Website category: book
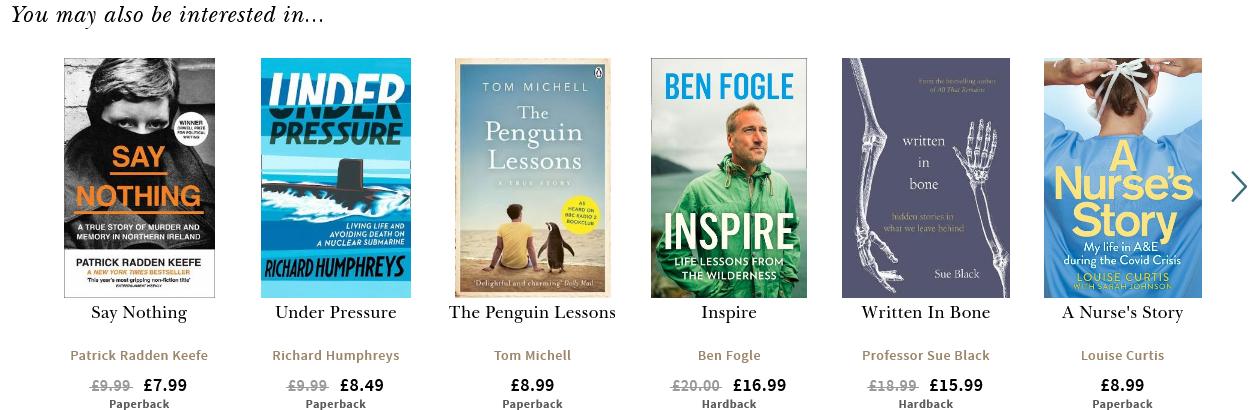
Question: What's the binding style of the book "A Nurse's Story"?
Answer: Paperback

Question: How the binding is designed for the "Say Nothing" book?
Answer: Paperback

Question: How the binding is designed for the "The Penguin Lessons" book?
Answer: Paperback

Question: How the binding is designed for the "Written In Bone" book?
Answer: Hardback

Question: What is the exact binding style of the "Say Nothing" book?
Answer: Paperback

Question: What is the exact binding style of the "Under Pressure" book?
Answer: Paperback

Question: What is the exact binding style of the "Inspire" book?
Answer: Hardback

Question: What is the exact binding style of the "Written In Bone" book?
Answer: Hardback

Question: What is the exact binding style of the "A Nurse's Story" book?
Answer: Paperback

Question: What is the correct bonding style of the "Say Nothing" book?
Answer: Paperback

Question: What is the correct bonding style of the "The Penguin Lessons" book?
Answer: Paperback

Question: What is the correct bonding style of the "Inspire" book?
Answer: Hardback

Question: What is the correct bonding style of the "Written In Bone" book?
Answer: Hardback

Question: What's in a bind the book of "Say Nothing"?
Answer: Paperback

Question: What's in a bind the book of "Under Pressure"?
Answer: Paperback

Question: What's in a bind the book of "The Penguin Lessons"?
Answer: Paperback

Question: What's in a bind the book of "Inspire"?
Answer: Hardback

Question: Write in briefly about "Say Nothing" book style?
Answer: Paperback

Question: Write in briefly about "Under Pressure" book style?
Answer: Paperback

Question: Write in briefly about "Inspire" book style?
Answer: Hardback

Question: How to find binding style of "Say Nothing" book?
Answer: Paperback

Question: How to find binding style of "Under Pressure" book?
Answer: Paperback

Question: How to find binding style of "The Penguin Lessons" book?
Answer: Paperback

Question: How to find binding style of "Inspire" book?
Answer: Hardback

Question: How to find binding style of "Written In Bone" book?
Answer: Hardback